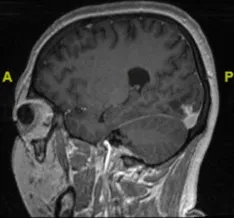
(From left to right) Axial, coronal, and sagittal views of MRI brain with contrast demonstrating a previously treated arteriovenous malformation in the right lingual gyrus with evidence of gliosis. RFA, R: right. A: anterior. P: posterior. LHP: left horizontal position.
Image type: radiology (mri)